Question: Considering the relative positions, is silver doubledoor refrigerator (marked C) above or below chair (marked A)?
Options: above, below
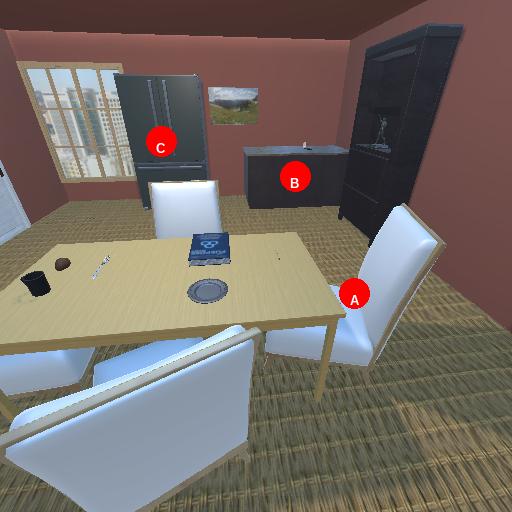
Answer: above